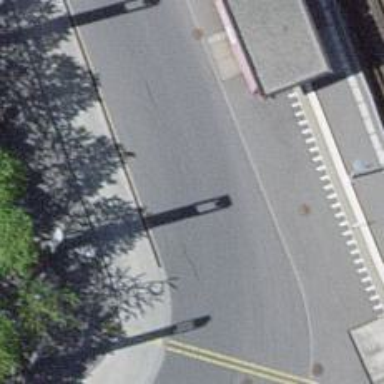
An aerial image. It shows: Bus stop equipped with public transport stop position.